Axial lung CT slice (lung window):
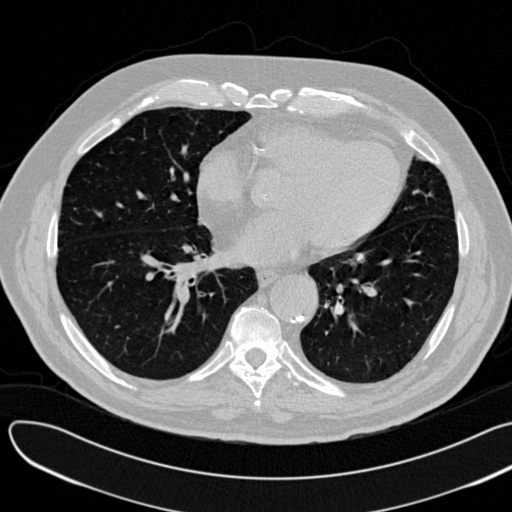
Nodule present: no